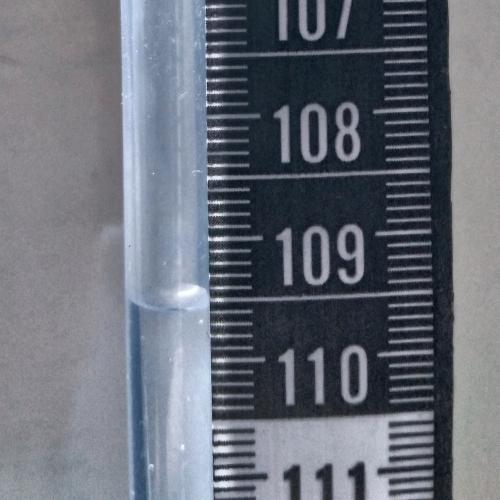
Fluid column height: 109.5 cm